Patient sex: M
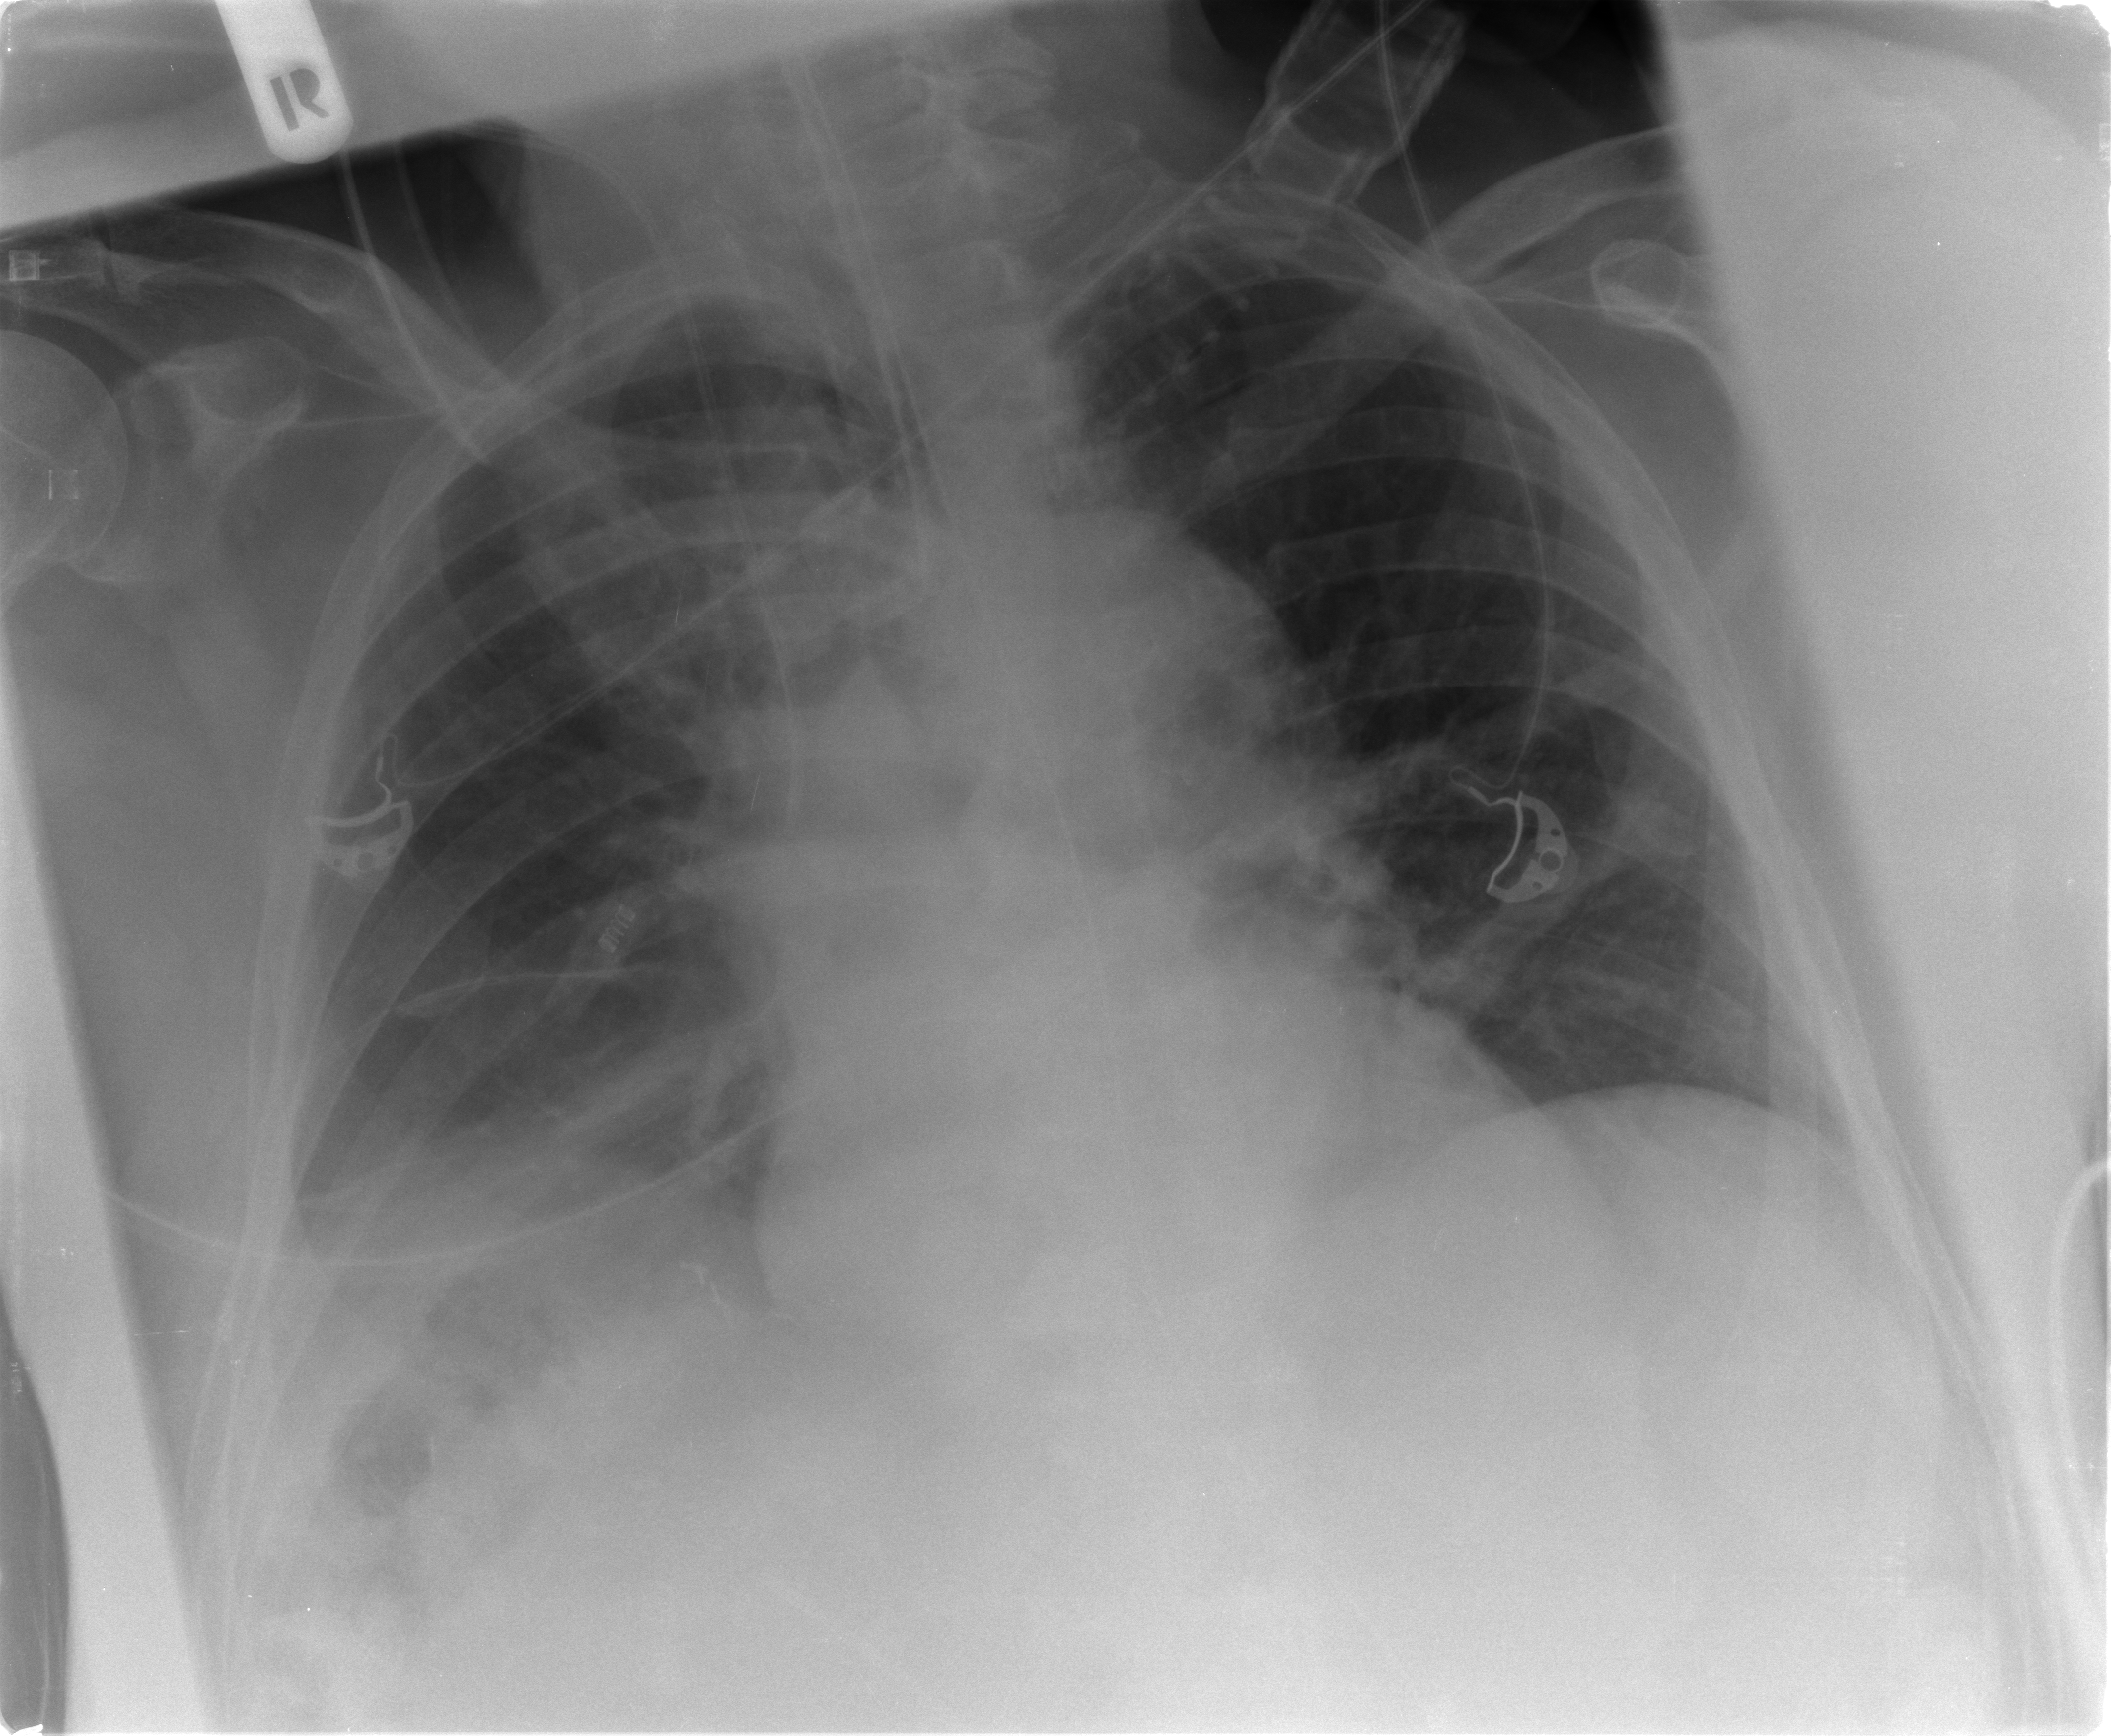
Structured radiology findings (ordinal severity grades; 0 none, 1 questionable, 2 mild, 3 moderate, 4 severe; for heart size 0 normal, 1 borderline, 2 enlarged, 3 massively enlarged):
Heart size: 0
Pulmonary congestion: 1
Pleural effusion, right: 2
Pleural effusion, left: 0
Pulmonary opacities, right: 1
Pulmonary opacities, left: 1
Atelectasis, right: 2
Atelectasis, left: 2